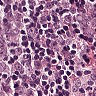
Metastatic tissue present: yes